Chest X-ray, PA view. Patient: 65 years old, sex F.
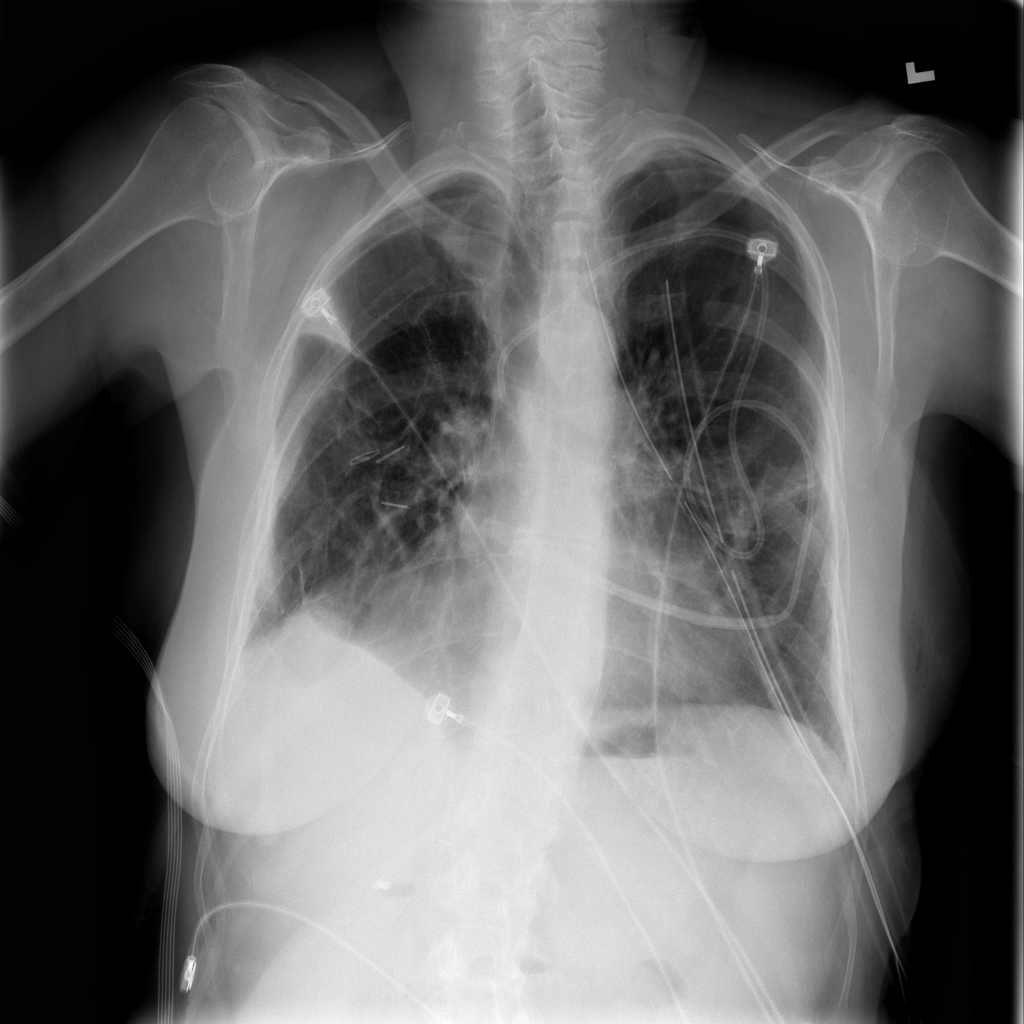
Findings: Pneumothorax